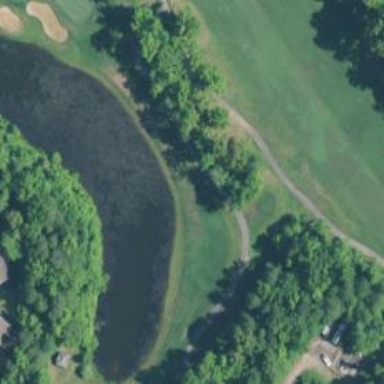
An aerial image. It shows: Service road designated as golf cart path.